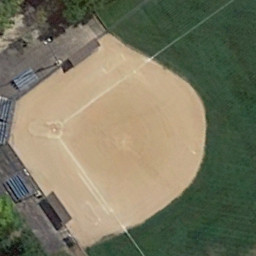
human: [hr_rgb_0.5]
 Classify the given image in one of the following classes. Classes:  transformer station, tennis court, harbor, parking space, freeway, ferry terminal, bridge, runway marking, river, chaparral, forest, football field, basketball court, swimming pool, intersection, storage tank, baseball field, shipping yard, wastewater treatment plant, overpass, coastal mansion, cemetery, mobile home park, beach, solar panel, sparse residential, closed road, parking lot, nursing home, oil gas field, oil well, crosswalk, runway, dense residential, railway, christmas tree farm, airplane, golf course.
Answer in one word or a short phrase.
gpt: baseball field